Question: What is the measurement shown in the image?
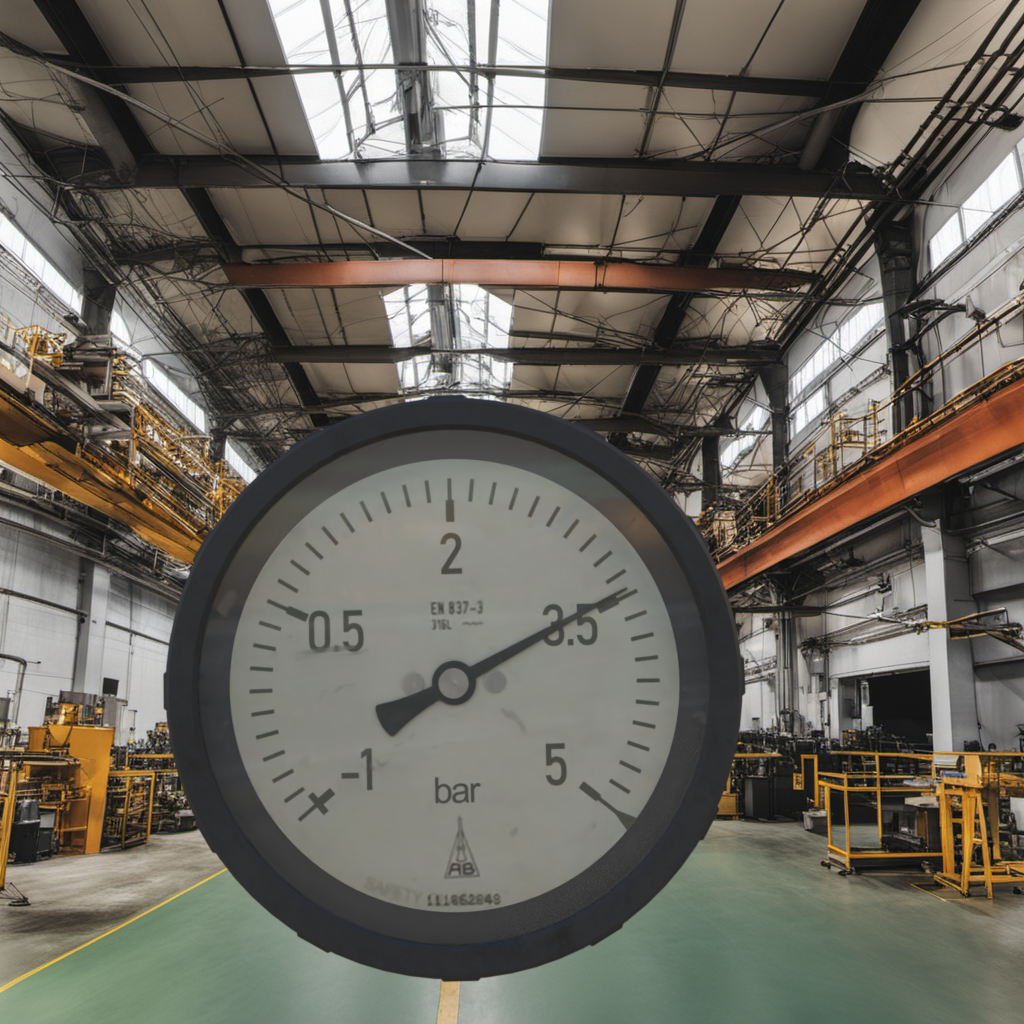
Answer: The result is 3.47
Question: What is the reading range of this measurement?
Answer: The range is from -1 to 5
Question: What is the minimum and maximum value of the measurement shown in the image?
Answer: The minimum value is -1 and the maximum value is 5